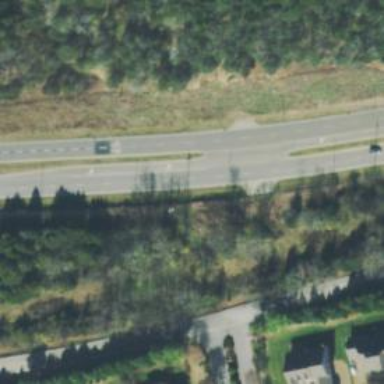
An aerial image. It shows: Secondary road.